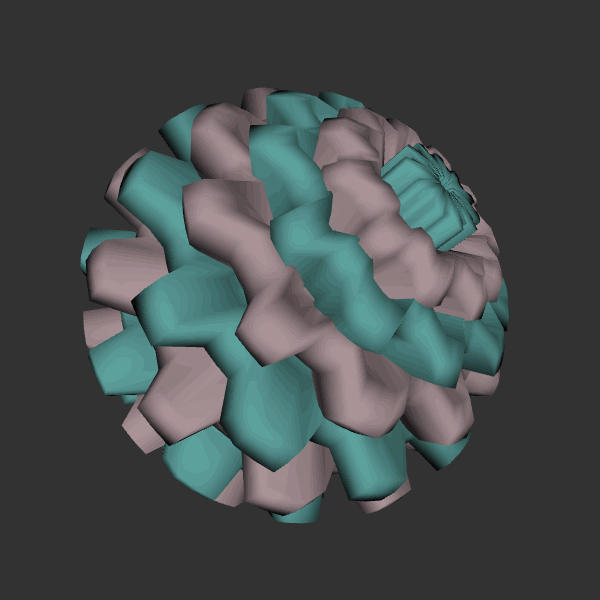
Background: dark